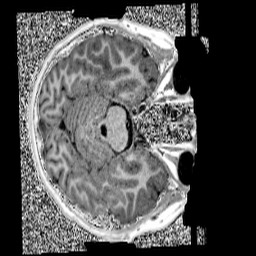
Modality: UNIT1
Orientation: axial
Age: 11
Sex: male
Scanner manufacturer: siemens
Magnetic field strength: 3 T
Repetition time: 4 s
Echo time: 0.00299 s